Question: '''
library(raster)
library(rasterVis)
'''
I would like to make a custom colorkey for my map. My data spans both negative and positive values. Here is what I have tried to do:
'''
myat = unique(c(seq( -<PHONE>,0,length=6),seq(0,<PHONE>,length=6)))
themes<- colorRampPalette((c("darkred", "red3","red","orange", "yellow","yellow4")))#(length(myat)-1)
myColorkey <- list(at=myat,space = "bottom",labels=list(cex=1,font=1,at=myat),height=1,width=1)
if (dev.cur() == 1) x11(width=4,height=4)
#s <- stack(Precip_DJF,Precip_DJFsim)
levelplot(Precip_DJFtmindiff, layout=c(1, 1), col.regions=themes,
colorkey=myColorkey,margin=FALSE,xlab=NULL,ylab=NULL,par.strip.text=list(cex=0),scales=list(x=list(draw=FALSE),y=list(draw=FALSE)))
'''
Results:

Question: How can I match the value 0 to yellow color and then place colorkey labels at midpoints of breaks instead of edges? I need cuts=10.
Thanks,
AT.
<URL>
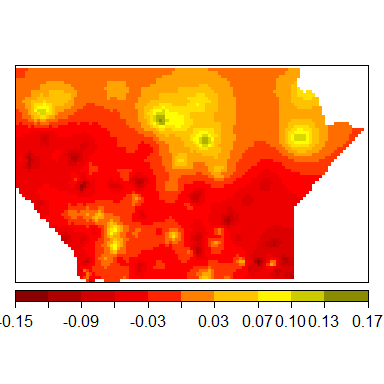
Answer: In <URL> to solve this question. My answer is mostly a copy of part of that example.
Because you don't provide a dataset to reproduce your code I will use the file proposed in the book:
'''
library(rasterVis)
setwd(tempdir())
myURL <-'https://github.com/oscarperpinan/spacetime-vis/raw/master/data/'
download.file(paste0(myURL,'SISav.grd'), 'SISav.grd', method = 'wget')
download.file(paste0(myURL,'SISav.gri'), 'SISav.gri', method = 'wget')
SISav <- raster('SISav')
'''
Next lines define the diverging palette:
'''
meanRad <- cellStats(SISav, 'mean')
SISav <- SISav - meanRad
## Modify the palette with your colors
divPal <- brewer.pal(n=9, 'PuOr')
divPal[5] <- "#FFFFFF"
divTheme <- rasterTheme(region=divPal)
rng <- range(SISav[])
## Number of desired intervals
nInt <- 15
## Increment corresponding to the range and nInt
inc0 <- diff(rng)/nInt
## Number of intervals from the negative extreme to zero
n0 <- floor(abs(rng[1])/inc0)
## Update the increment adding 1/2 to position zero in the center of an interval
inc <- abs(rng[1])/(n0 + 1/2)
## Number of intervals from zero to the positive extreme
n1 <- ceiling((rng[2]/inc - 1/2) + 1)
## Collection of breaks
breaks <- seq(rng[1], by=inc, length= n0 + 1 + n1)
## Midpoints computed with the median of each interval
idx <- findInterval(SISav[], breaks, rightmost.closed=TRUE)
mids <- tapply(SISav[], idx, median)
## Maximum of the absolute value both limits
mx <- max(abs(breaks))
## Interpolating function that maps colors with [0, 1]
## rgb(divRamp(0.5), maxColorValue=255) gives "#FFFFFF" (white)
break2pal <- function(x, mx, pal){
## x = mx gives y = 1
## x = 0 gives y = 0.5
y <- 1/2*(x/mx + 1)
rgb(pal(y), maxColorValue=255)
}
divRamp <- colorRamp(divPal)
## Diverging palette where white is associated with the interval
## containing the zero
pal <- break2pal(mids, mx, divRamp)
'''
And finally 'levelplot' displays the result:
'''
levelplot(SISav, par.settings=rasterTheme(region=pal),
at=breaks, contour=TRUE)
'''